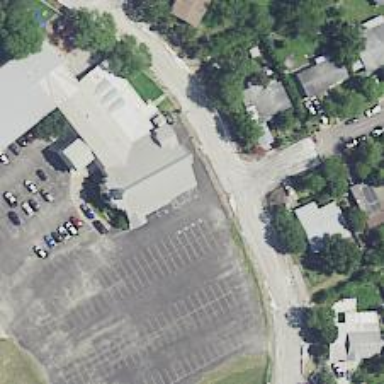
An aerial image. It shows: Parking space.